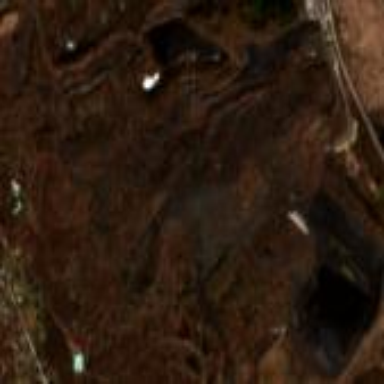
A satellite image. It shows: Spoil heap that is man-made.